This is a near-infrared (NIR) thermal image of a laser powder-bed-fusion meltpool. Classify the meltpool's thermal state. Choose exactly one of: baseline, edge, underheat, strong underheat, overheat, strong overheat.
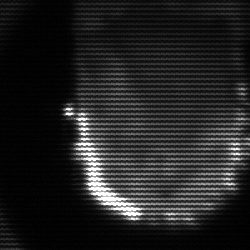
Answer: baseline